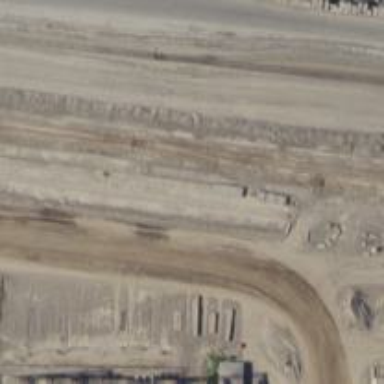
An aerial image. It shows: Rail spur service.